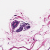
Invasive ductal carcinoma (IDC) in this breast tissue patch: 0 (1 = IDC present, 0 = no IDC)